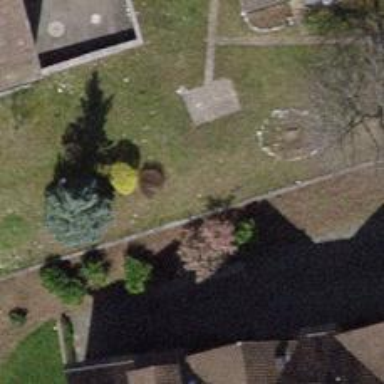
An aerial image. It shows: Brown bench.